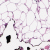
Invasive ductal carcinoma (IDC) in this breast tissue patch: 0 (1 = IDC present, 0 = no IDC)